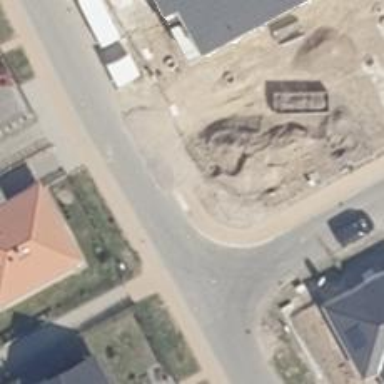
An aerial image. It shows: Sidewalk along the footway.